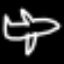
Label: airplane